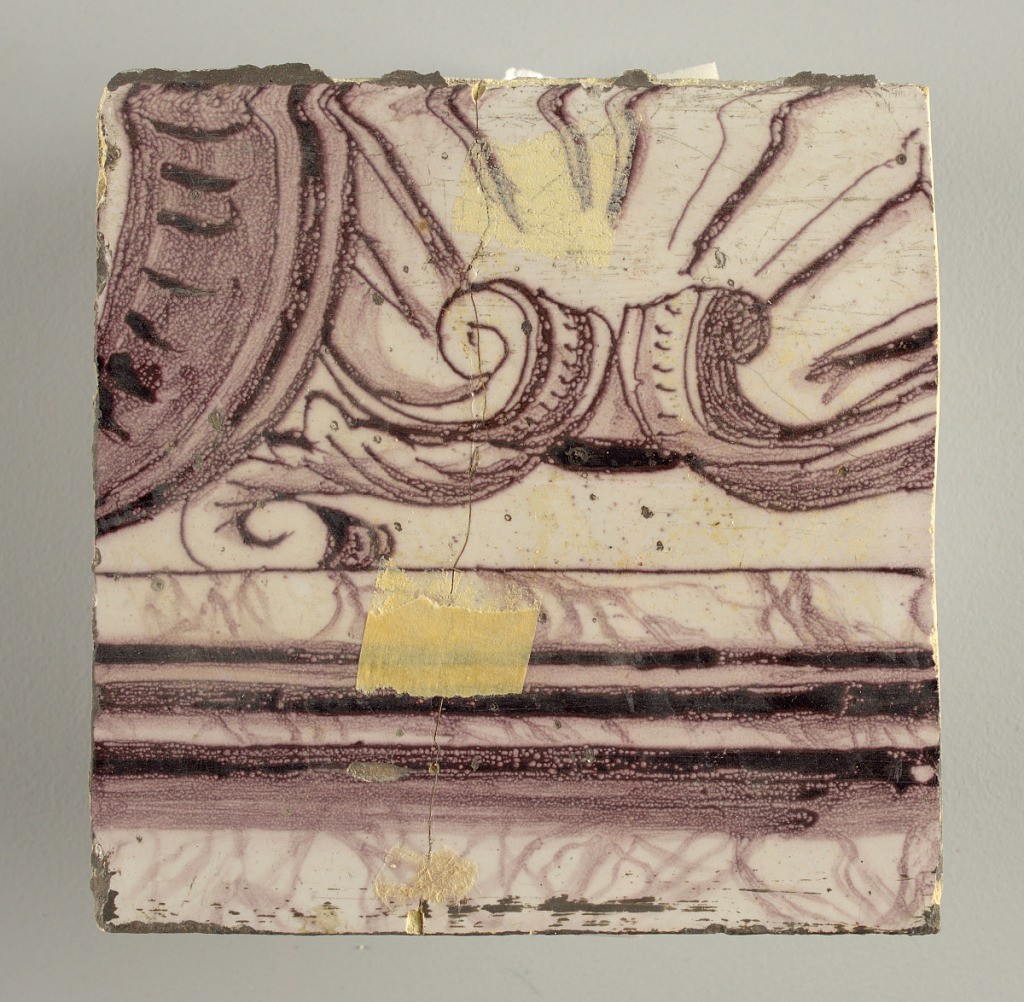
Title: Tile wall facing
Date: ca. 1725
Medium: Tin-glazed earthenware, underglaze
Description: Horizontal rectangle.  Thirty tiles wide and twenty-three tiles high with opening for fireplace eleven tiles wide and ten high.  Foliage arabesques disposed about three vertical axes from which are emphazised by urns at center and right, and at left by the figure of a standing woman carrying an infant on her arm and accompanied by two children.